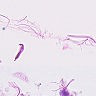
Metastatic tissue present: no